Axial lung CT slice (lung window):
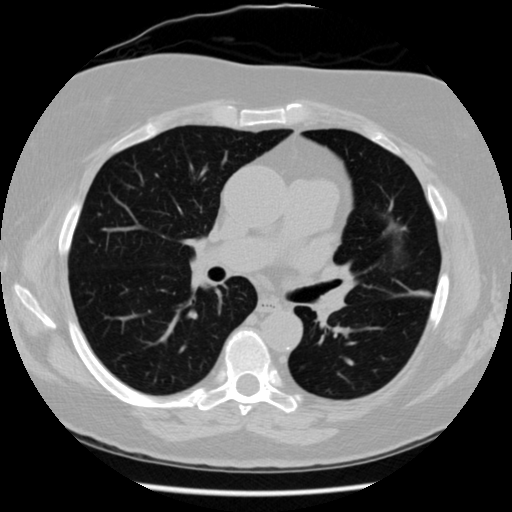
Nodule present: no